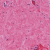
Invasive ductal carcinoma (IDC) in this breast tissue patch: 0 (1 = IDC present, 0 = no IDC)